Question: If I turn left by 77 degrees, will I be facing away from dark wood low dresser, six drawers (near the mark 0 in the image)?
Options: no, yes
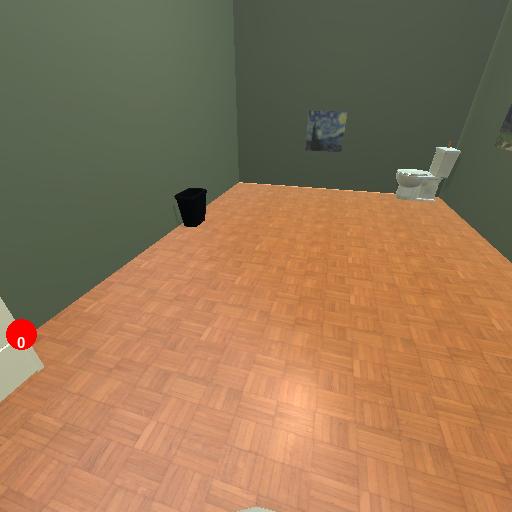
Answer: no